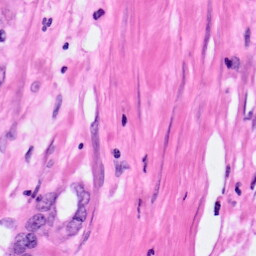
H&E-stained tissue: Pancreatic